You are looking at the envelope spectrum of a bearing's vibration signal. The marked vertical lines are the theoretical fault frequencies for the outer race, inner race, rolling elements, and cage. Classify the bearing condition as one of: normal, inner_race, outer_race, ball.
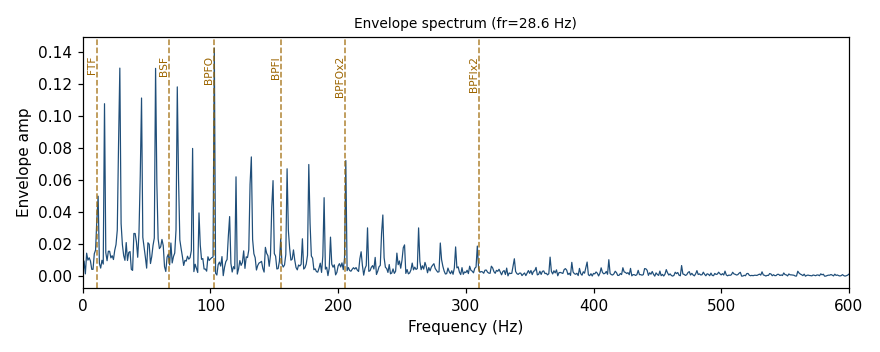
Answer: outer_race